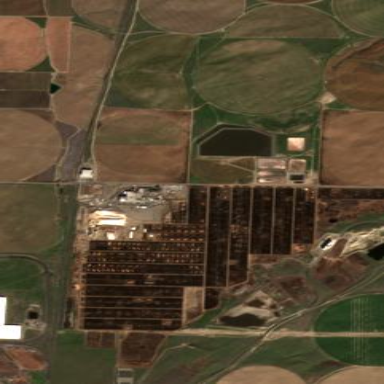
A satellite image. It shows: Feedlot within farmyard.